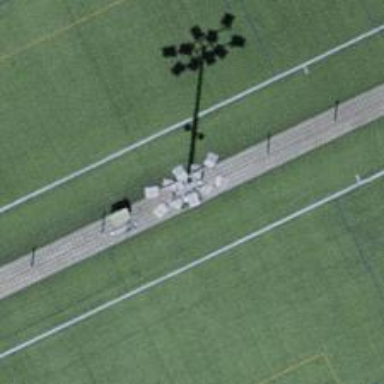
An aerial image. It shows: Mast structure.